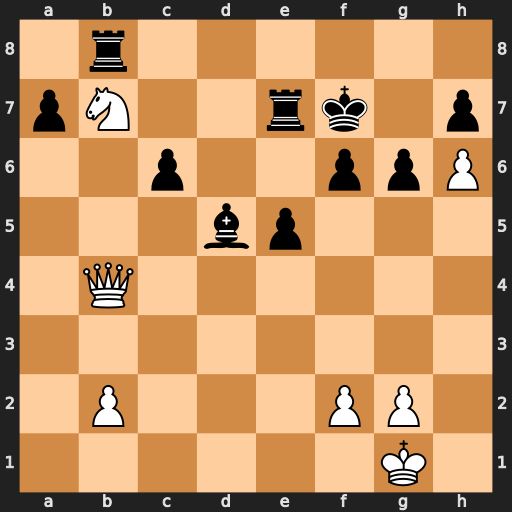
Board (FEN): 1r6/pN2rk1p/2p2ppP/3bp3/1Q6/8/1P3PP1/6K1
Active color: w
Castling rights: -
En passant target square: -
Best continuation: Nd6+ Ke6 Qxb8